Question: I Download Project for learning purpose. But in this project i got error that is display in MY Screen Shot . i know that Prefix headers are compiled and stored in a cache, and then automatically included in every file during compilation. This can speed up compilation, and lets you include a file without adding an import statement to every file using it. They are not required, and actually slow compilation whenever you change them.

My Question is that is it possible in my case to add .pch file or not ??? if possible then please explain it.
Thanks in Advance.
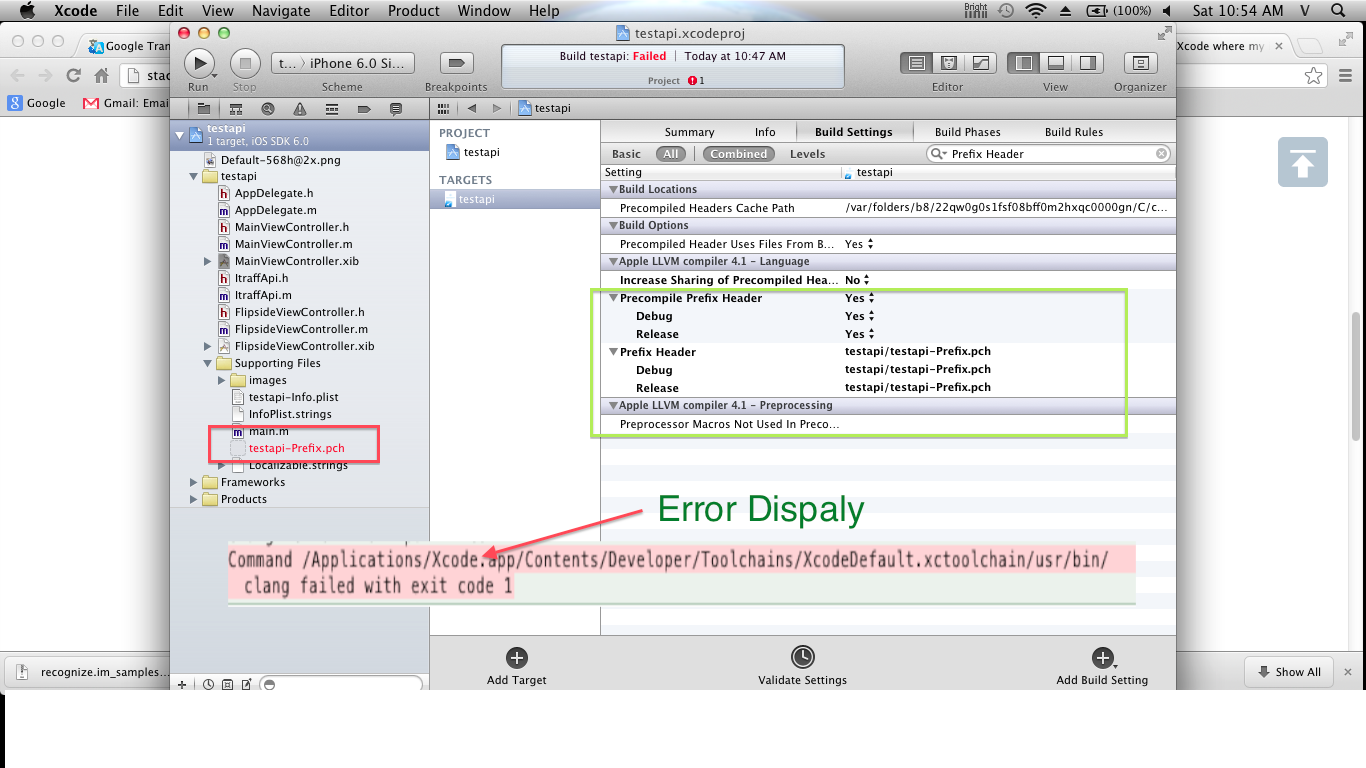
Answer: The screenshot shows that you do not have the pch file added to the physical folder or it is removed somehow from there even though it is added to the project. You need to add that file again and build to remove this error. You can remove the reference from project before doing that and add it as a new file to this project once you have added it in your physical folder.
A red file name in project as shown in screenshot normally represents a missing file from the project folder structure.